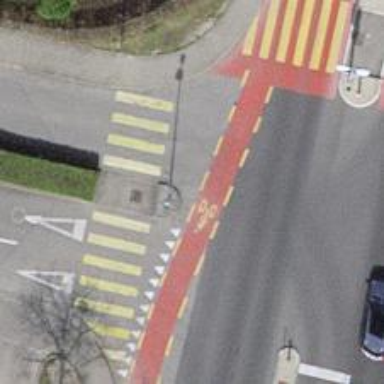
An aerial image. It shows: Zebra crossing for pedestrians.